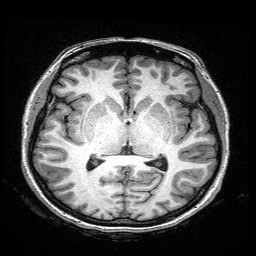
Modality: T1w
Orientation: coronal
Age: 22
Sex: female
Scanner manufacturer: siemens
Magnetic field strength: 3 T
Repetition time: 2.4 s
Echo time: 0.03 s